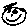
Label: smiley face